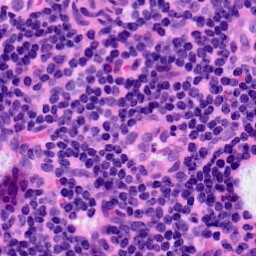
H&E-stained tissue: LymphNode